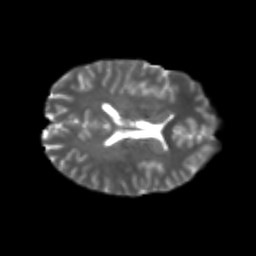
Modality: T2w
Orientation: axial
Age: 23
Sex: male
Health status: healthy
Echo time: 0.074 s